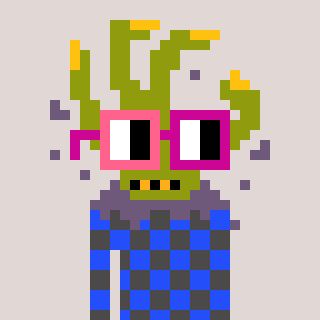
a pixel art character with square pink and red glasses, a zombie-hand-shaped head and a grayscale-colored body on a warm background